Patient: sex M, age 78
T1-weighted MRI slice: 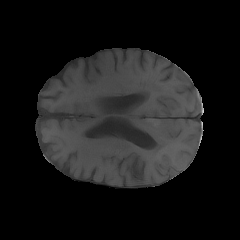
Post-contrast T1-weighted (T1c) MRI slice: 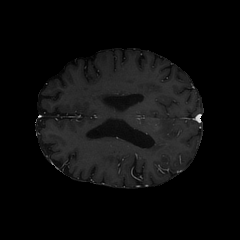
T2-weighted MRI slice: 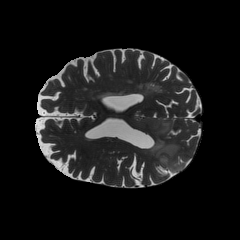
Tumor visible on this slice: yes
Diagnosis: Glioblastoma, IDH-wildtype
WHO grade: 4